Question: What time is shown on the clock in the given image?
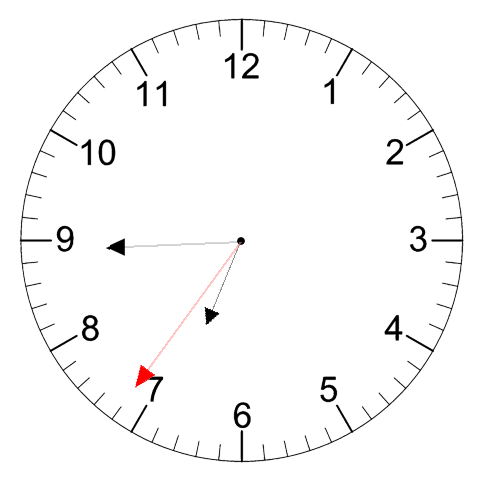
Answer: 06:44:36